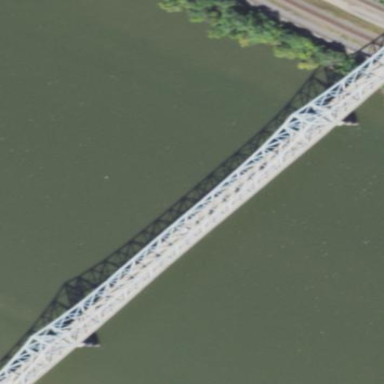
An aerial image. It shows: Man-made bridge.